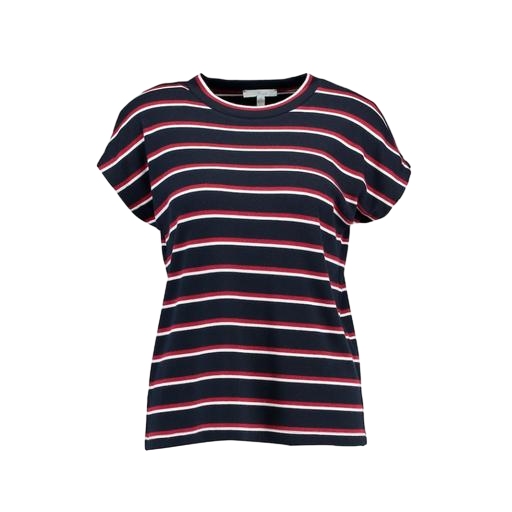
blue striped cap-sleeve tee, red striped jersey tee, blue red jersey t-shirt, white background